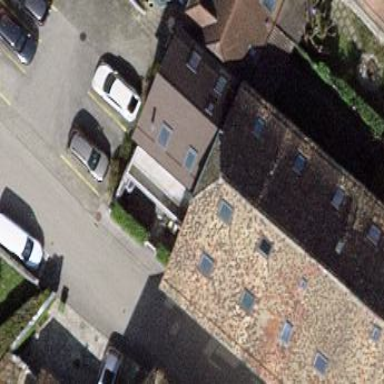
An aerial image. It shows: Semi-detached house.